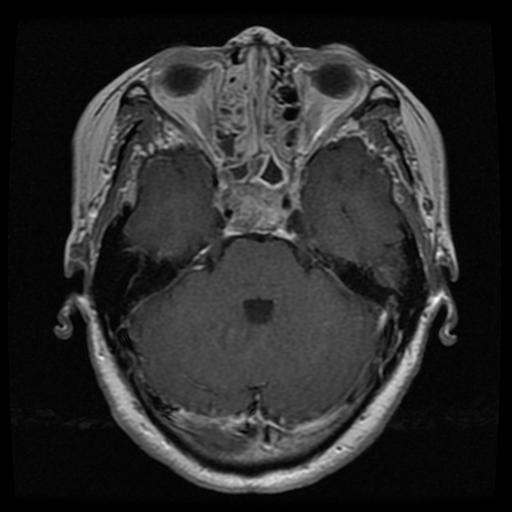
Label: pituitary